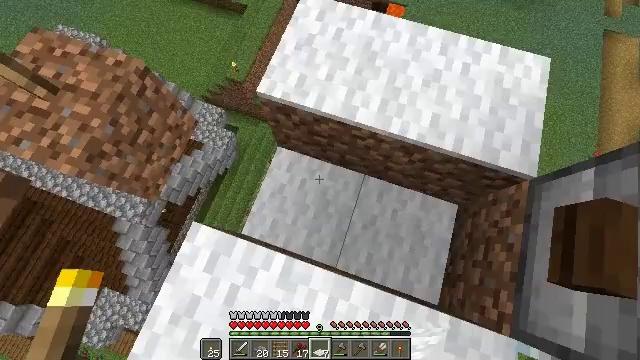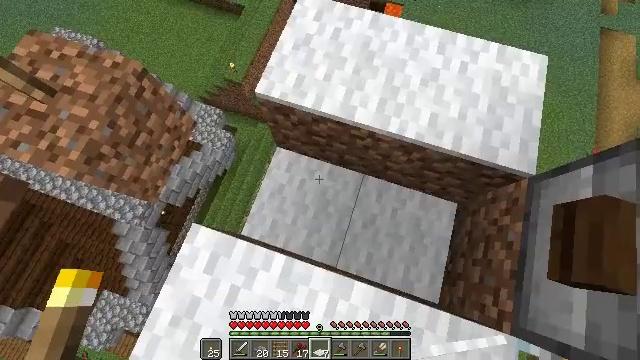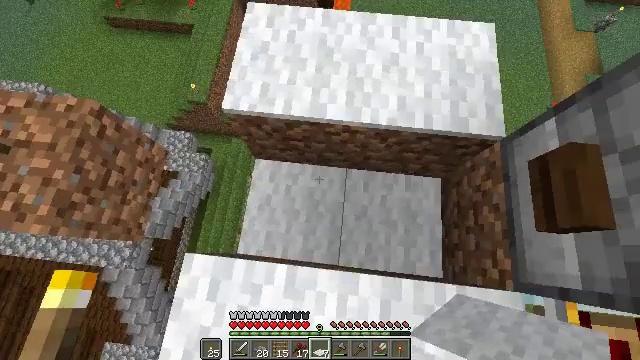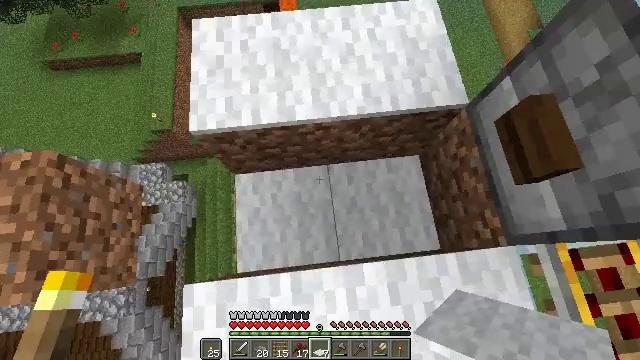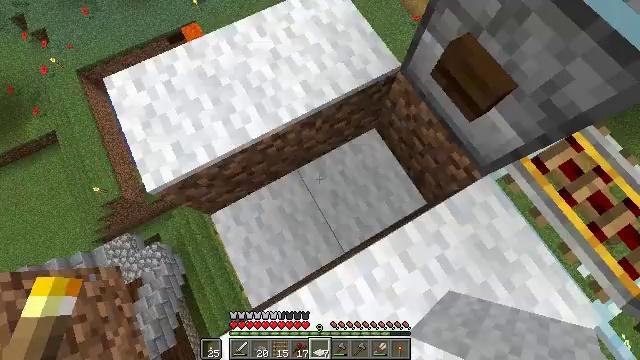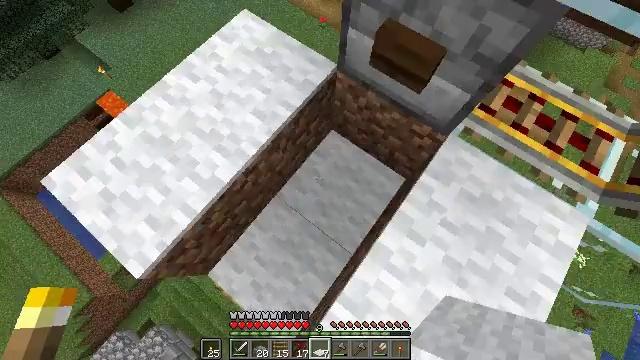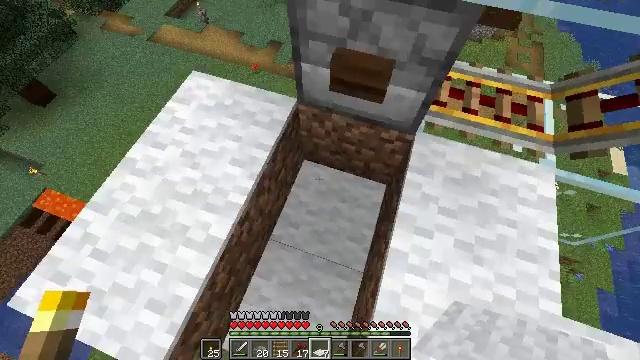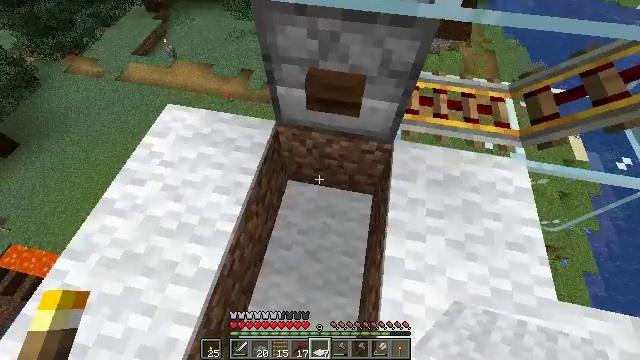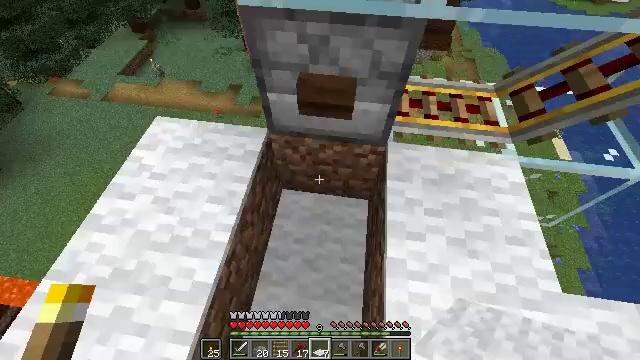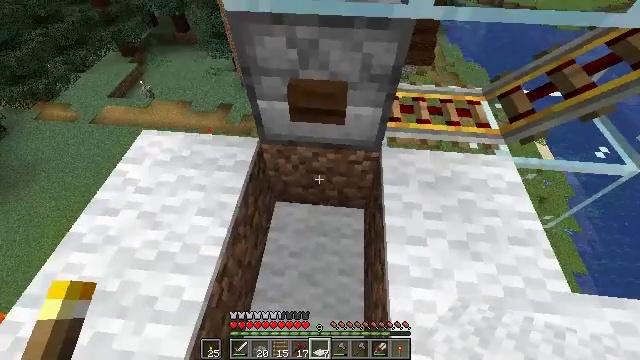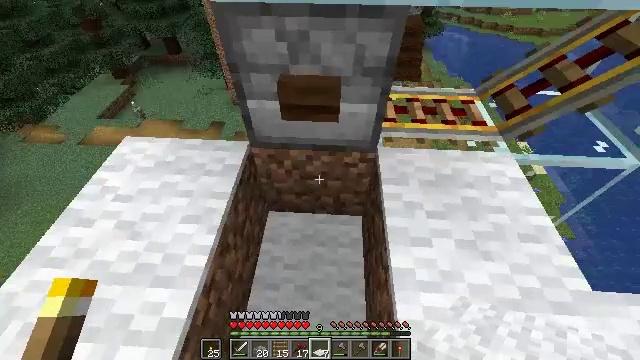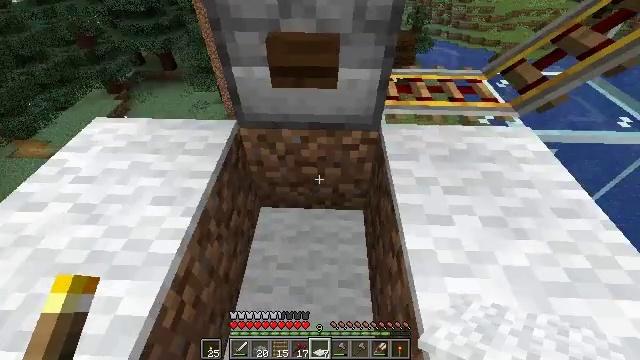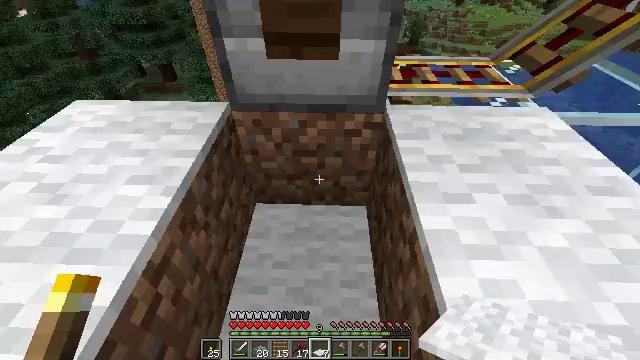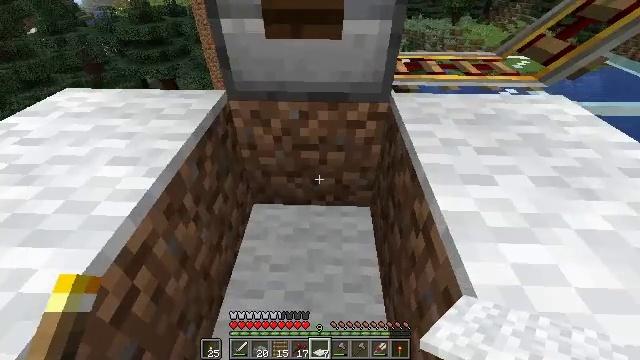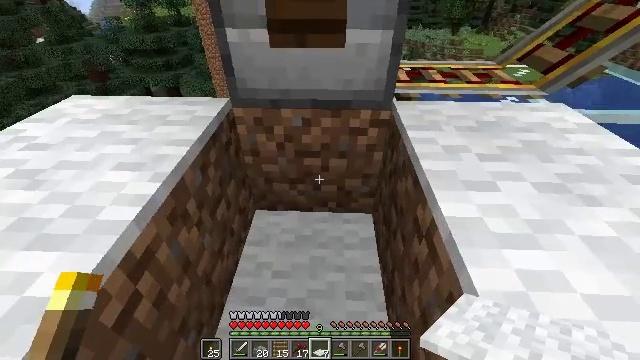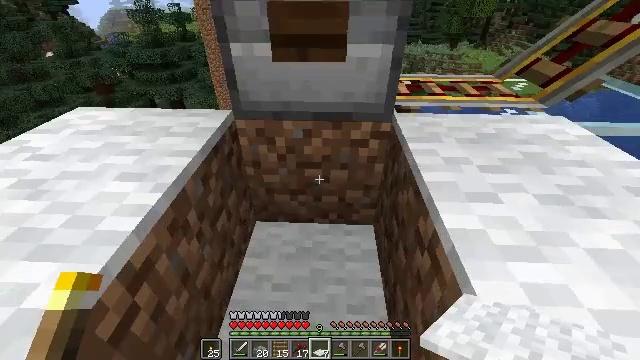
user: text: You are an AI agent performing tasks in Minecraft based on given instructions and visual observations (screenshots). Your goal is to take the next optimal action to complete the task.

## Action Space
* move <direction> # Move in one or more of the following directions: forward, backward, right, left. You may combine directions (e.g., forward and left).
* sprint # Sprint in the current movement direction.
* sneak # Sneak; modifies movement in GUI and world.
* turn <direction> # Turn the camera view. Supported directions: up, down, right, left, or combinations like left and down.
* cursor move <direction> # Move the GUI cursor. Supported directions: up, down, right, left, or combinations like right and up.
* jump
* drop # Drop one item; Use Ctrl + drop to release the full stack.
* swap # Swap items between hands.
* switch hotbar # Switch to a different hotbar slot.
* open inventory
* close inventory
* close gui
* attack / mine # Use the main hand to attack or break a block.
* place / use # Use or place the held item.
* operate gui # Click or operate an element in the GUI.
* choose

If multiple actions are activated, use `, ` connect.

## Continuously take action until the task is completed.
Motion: motion action
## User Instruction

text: Remove the torch from its spot.
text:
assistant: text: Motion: no_op
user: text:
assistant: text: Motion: turn right
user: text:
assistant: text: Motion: turn right
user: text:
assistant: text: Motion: move left, turn right
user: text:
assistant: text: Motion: move left, turn right and up
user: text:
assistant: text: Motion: turn right and up
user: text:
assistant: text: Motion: turn right and up
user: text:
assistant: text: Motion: turn right and up
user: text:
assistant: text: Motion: turn right and up
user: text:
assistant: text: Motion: turn right and up
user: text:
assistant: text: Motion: turn right and up
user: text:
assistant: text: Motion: turn up
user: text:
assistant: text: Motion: turn up
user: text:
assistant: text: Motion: turn up
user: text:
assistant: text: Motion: turn up
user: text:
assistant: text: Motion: turn up
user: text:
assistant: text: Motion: turn up
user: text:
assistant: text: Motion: turn up
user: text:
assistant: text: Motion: turn up
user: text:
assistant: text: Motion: turn up
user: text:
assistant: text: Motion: turn up
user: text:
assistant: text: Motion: turn up
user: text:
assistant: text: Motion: no_op
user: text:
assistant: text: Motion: no_op
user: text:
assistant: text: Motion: no_op
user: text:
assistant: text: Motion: no_op
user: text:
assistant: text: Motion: turn up
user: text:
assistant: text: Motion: turn right and up
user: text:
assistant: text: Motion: no_op
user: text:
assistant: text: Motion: use / place